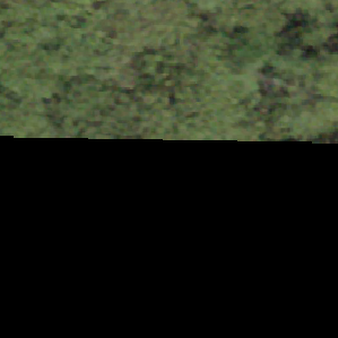
Label: other